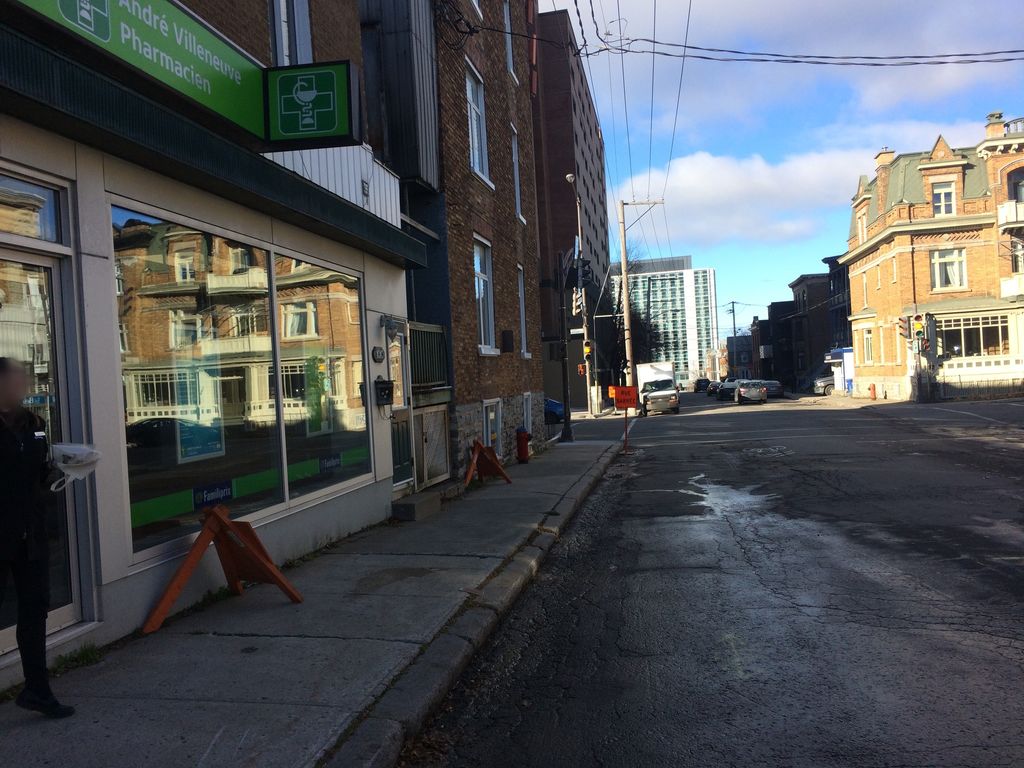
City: quebec_city